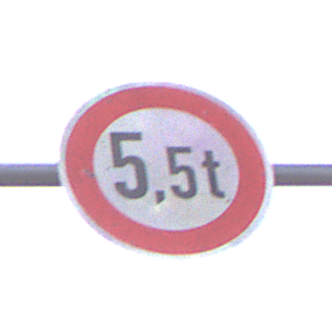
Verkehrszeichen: TatsaechlicheMasse
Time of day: MorningAfternoon
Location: Outdoor (Urban)
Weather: PartlyCloudy
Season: NotSpecified
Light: Natural